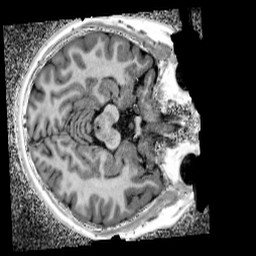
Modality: UNIT1_denoised
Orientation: axial
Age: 12
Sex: female
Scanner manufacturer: siemens
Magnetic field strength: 3 T
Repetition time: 4 s
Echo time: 0.00299 s